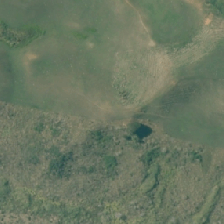
Land cover: grose_broom